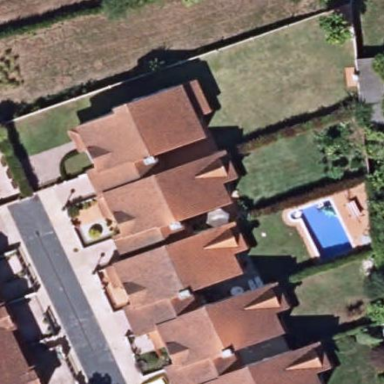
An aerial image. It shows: Simple house.